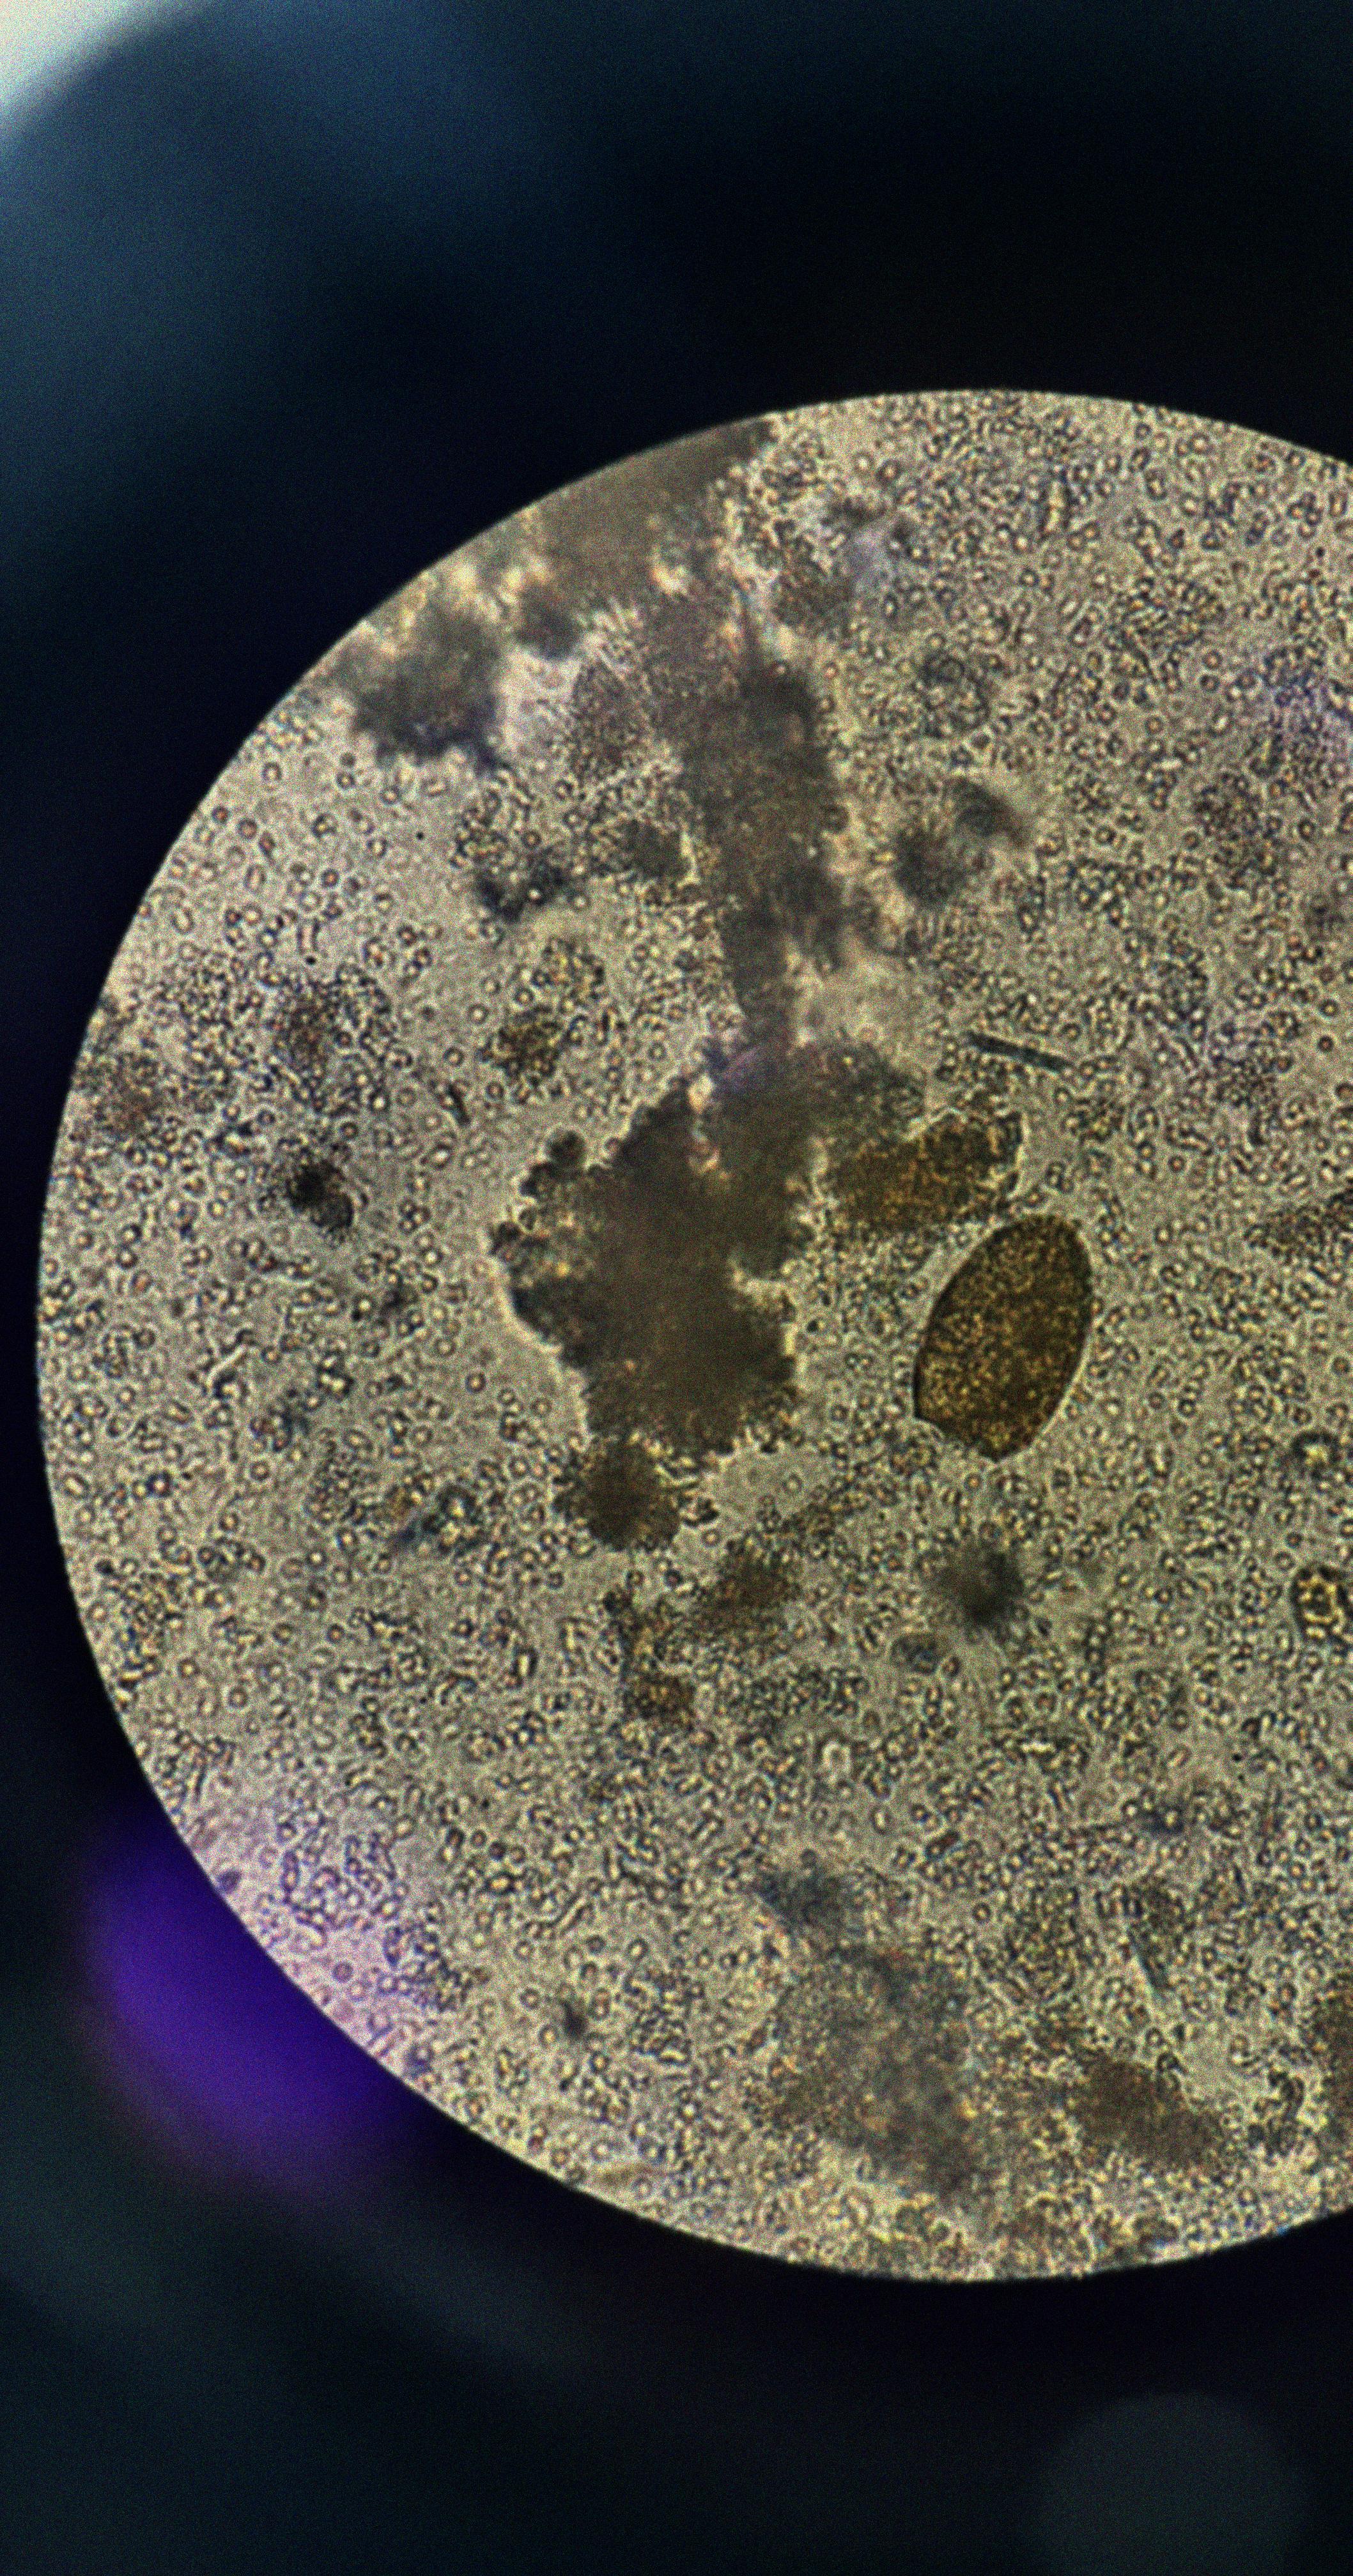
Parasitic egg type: Paragonimus spp